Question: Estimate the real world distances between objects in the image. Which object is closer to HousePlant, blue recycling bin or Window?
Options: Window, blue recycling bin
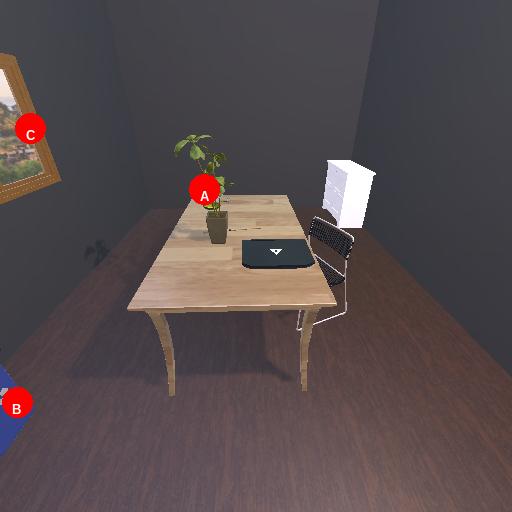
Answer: Window